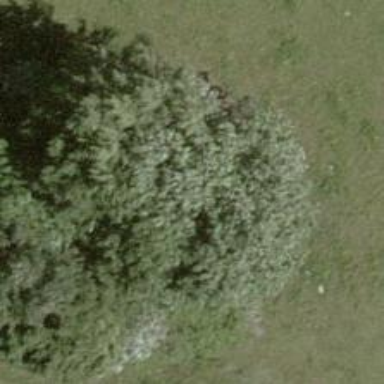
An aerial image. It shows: Beautiful tree in nature.